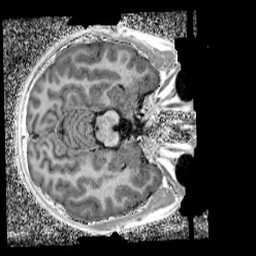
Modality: UNIT1_denoised
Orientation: axial
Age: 11
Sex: male
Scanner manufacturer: siemens
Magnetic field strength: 3 T
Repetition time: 4 s
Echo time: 0.00299 s